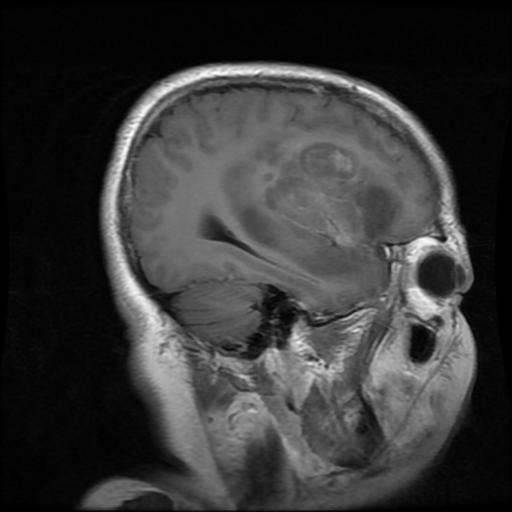
Label: glioma